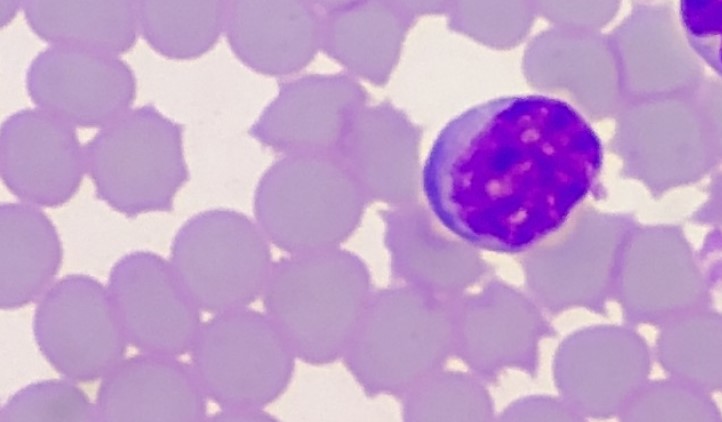
White blood cell type: Lymphocyte